Field crop: maize
Growth stage: 2
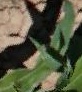
Species: maize